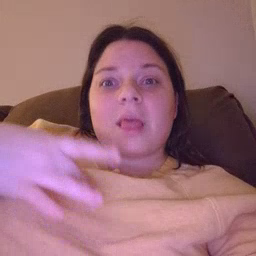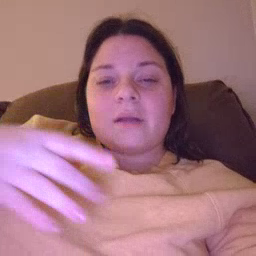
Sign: like